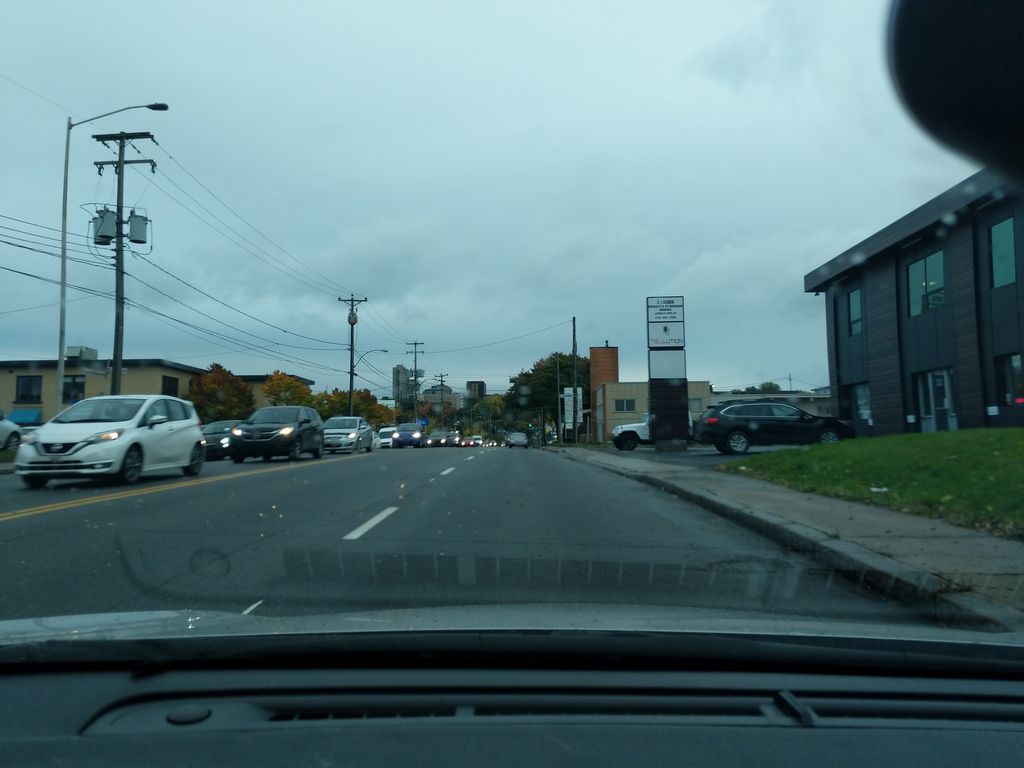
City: quebec_city